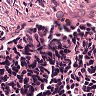
Metastatic tissue present: no